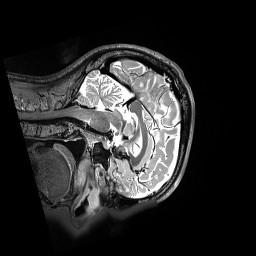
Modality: T2w
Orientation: sagittal
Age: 38
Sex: male